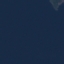
Label: SeaLake